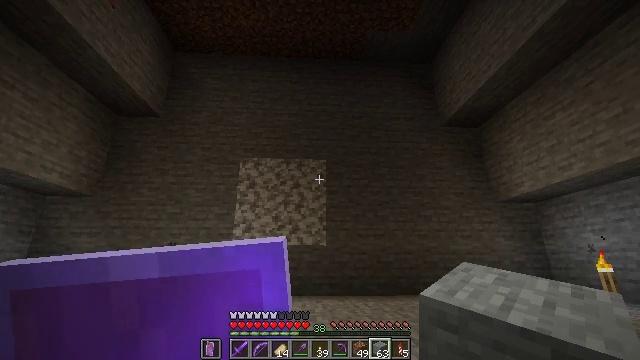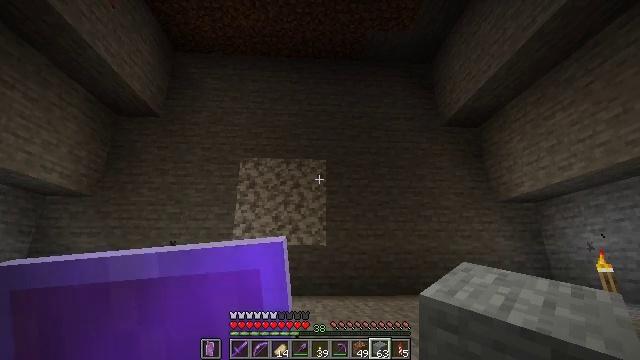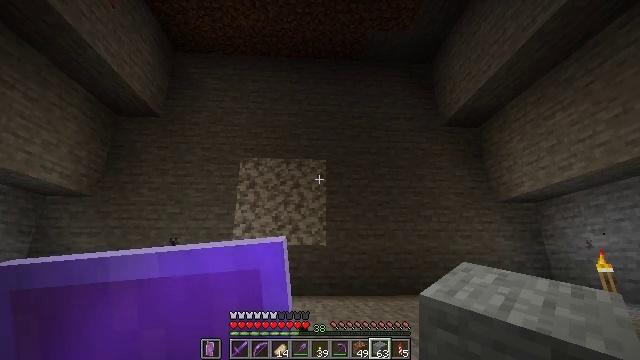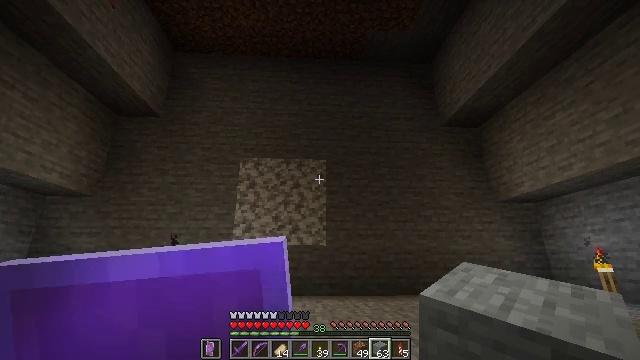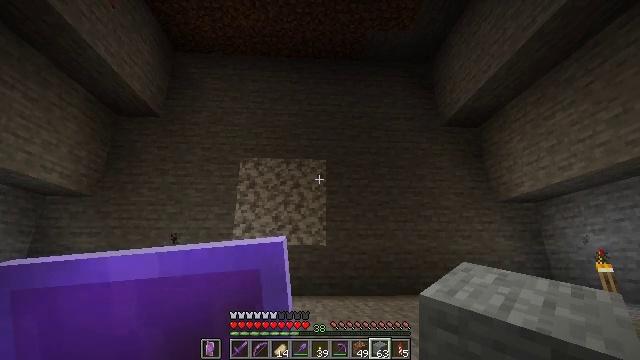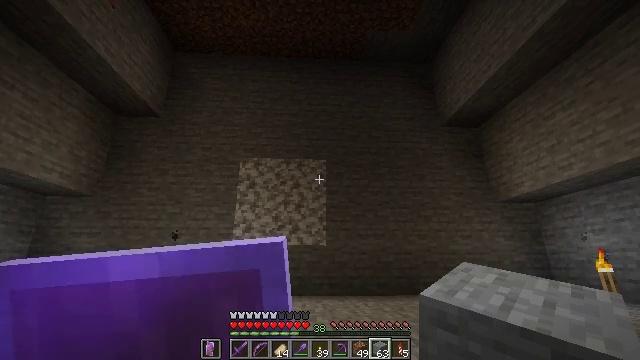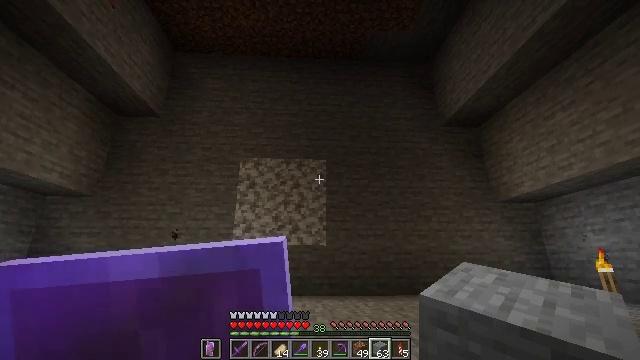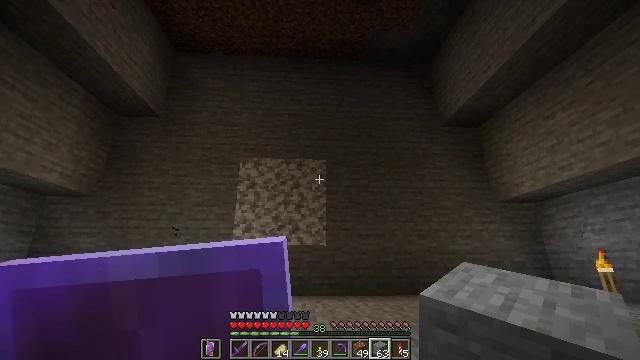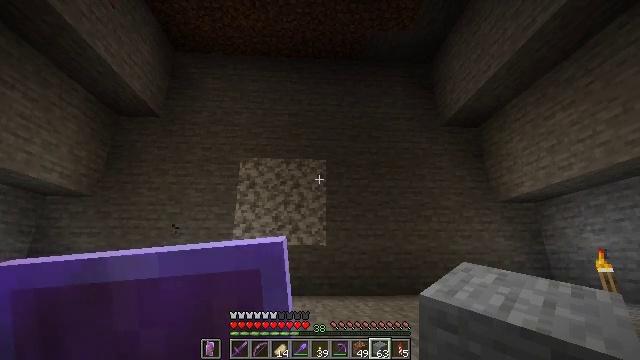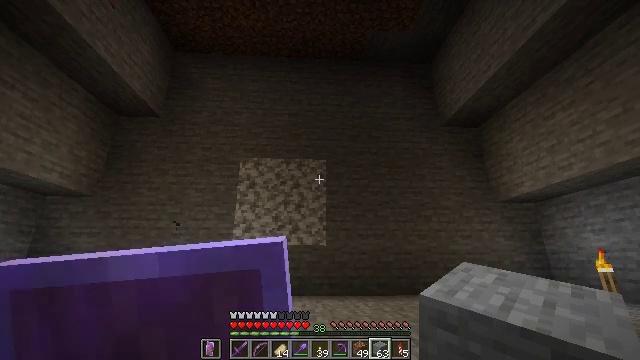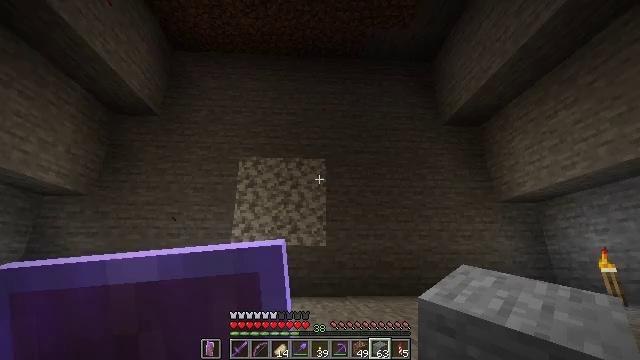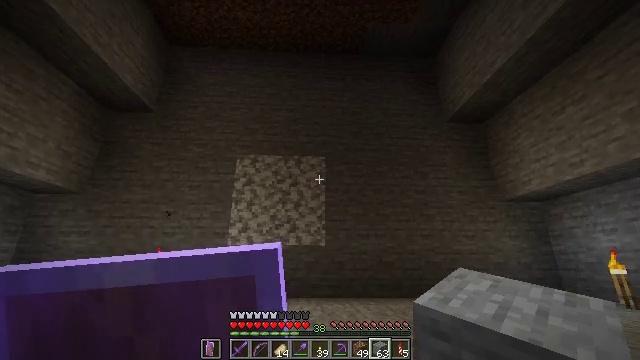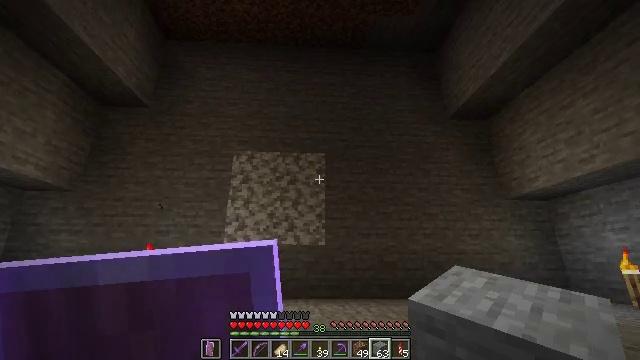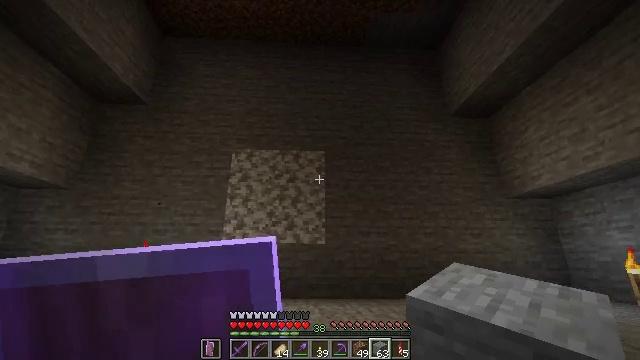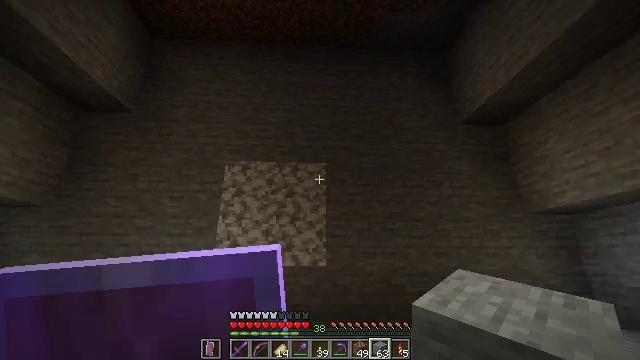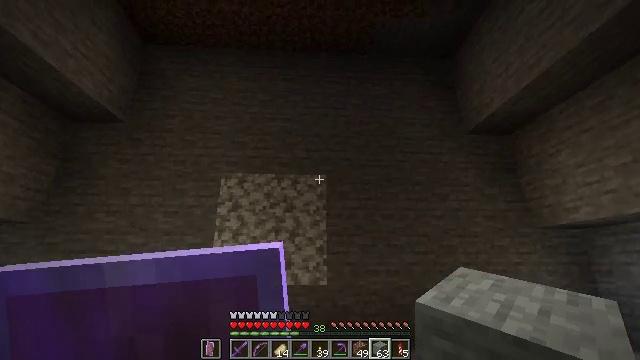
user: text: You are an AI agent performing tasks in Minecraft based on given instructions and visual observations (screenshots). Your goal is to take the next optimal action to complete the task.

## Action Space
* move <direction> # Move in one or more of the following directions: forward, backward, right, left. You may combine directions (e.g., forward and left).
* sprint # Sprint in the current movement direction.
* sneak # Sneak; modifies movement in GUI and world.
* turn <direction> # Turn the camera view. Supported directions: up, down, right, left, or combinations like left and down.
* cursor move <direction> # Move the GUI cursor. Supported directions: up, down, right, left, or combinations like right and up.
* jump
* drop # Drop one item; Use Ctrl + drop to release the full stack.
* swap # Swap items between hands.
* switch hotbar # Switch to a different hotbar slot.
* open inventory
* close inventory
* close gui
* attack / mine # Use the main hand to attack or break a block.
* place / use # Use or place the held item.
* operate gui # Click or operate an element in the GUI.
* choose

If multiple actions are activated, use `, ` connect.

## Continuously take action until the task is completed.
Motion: motion action
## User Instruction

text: Break the stone block.
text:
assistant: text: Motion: no_op
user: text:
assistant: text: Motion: no_op
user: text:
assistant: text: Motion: no_op
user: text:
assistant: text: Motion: no_op
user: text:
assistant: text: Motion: no_op
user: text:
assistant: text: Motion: no_op
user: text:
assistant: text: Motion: no_op
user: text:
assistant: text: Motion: no_op
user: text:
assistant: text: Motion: no_op
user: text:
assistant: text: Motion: move forward
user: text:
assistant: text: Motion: move forward
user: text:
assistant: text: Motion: move forward
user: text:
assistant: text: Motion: move forward
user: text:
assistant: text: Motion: move forward, jump
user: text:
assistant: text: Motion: move forward, jump
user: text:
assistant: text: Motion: move forward, jump
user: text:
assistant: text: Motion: move forward, jump
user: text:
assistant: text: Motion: move forward, jump
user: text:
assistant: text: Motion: move forward
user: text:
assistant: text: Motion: move forward
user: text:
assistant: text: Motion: move forward, turn left
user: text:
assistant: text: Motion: move forward, turn left and down
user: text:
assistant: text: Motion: move forward and move left, turn left and down
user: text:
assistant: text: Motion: move forward and move left
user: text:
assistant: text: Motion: move forward and move left
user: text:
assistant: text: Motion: move forward and move left, turn left and down
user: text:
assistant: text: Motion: move forward and move left
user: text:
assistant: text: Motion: move forward
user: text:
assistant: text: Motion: no_op
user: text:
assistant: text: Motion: no_op